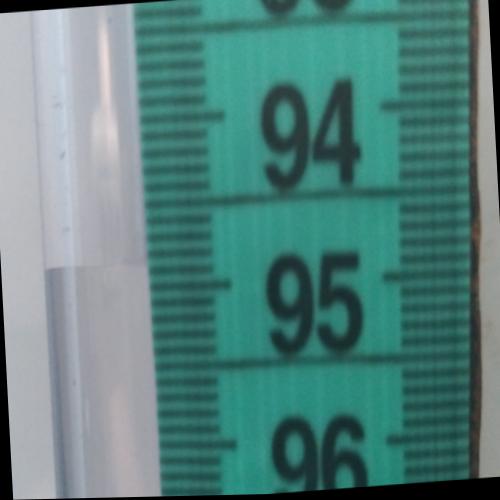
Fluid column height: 94.9 cm